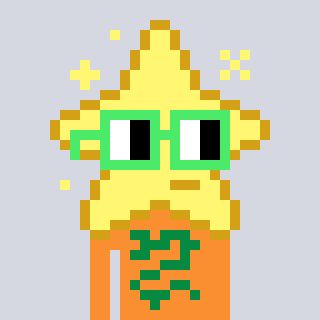
a pixel art character with square light green glasses, a star-shaped head and a orange-colored body on a cool background